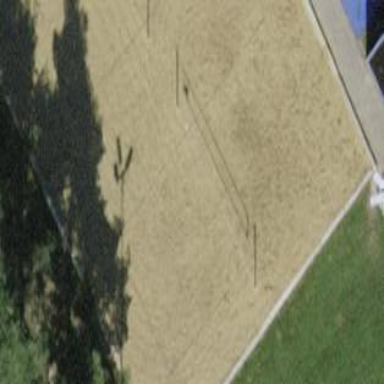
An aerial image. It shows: Sandy pitch for beach volleyball.